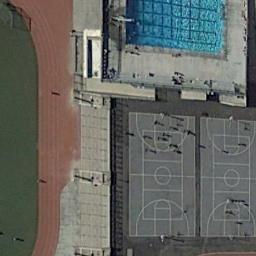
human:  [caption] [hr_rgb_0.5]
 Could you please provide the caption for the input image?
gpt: Two basketball courts next to the playground and a pool beside .

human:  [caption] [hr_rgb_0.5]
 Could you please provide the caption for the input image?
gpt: There are two basketball courts beside the track .

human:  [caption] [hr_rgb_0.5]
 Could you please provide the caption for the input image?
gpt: There are two basketball courts next to a playground .

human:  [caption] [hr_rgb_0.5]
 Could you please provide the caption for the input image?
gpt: Several basketball courts are closely  arrayed on the playground,With runway and swimming pool nearby .

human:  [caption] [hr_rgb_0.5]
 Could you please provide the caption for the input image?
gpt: The track is next to two basketball courts .